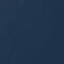
Land use / land cover: SeaLake